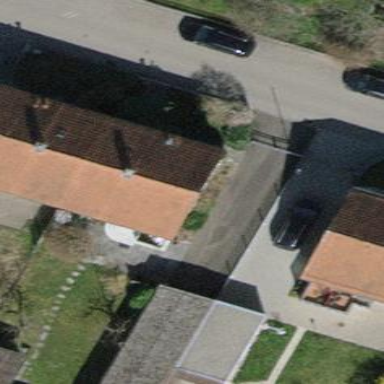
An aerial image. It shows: Simple and straightforward house.